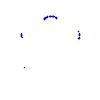
Particle: proton